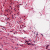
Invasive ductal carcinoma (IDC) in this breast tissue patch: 0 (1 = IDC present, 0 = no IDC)